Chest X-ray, AP view. Patient: 45 years old, sex F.
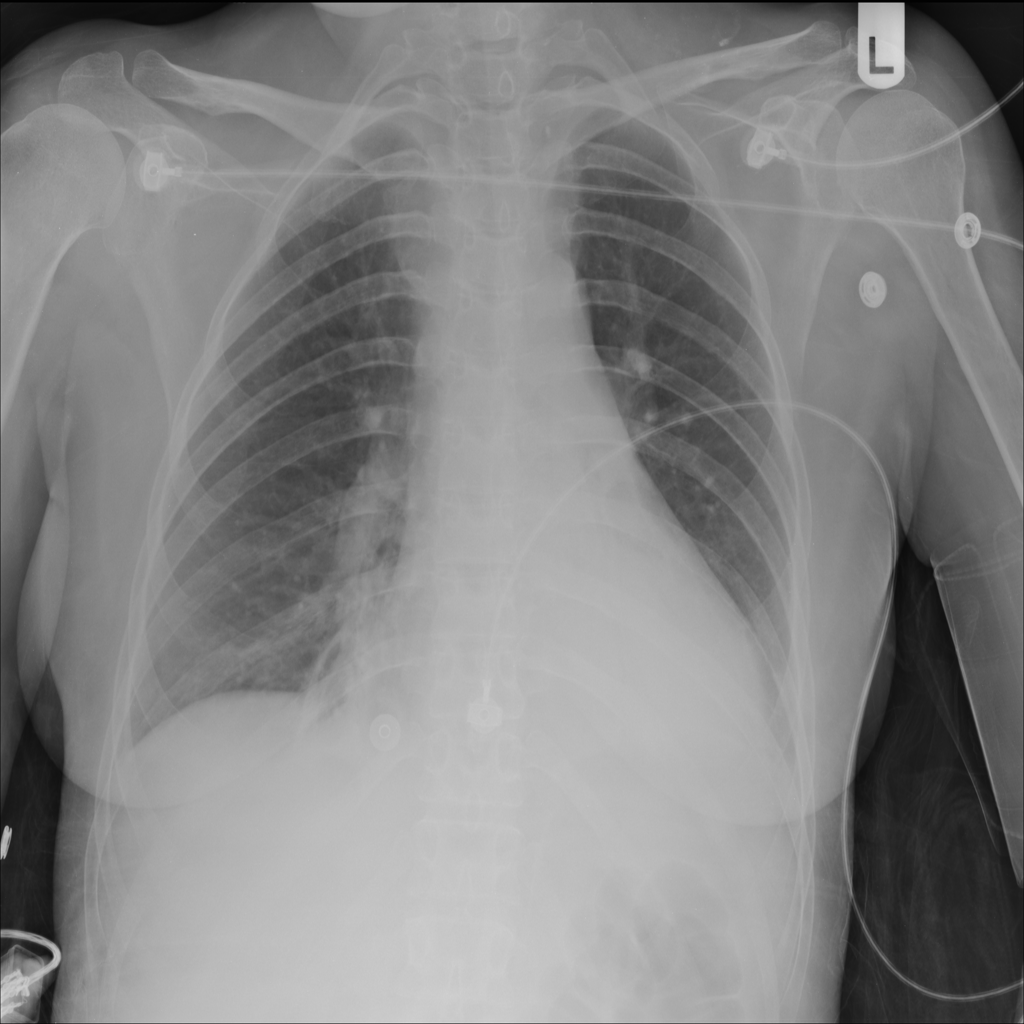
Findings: Consolidation